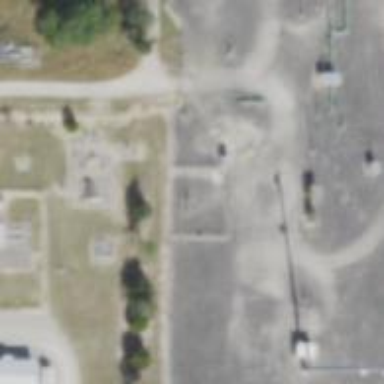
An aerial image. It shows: Fenced industrial area dedicated to gas operations.